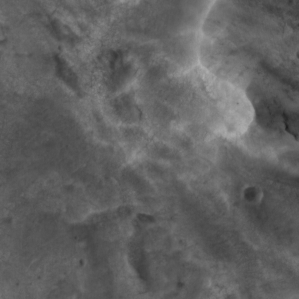
Label: non_frost